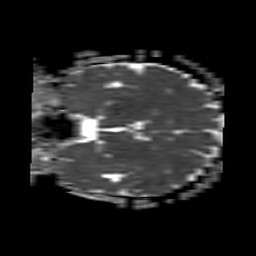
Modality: ADC
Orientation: coronal
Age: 26
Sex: female
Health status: ill
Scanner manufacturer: philips
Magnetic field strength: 3 T
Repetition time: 3.8 s
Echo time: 0.09 s